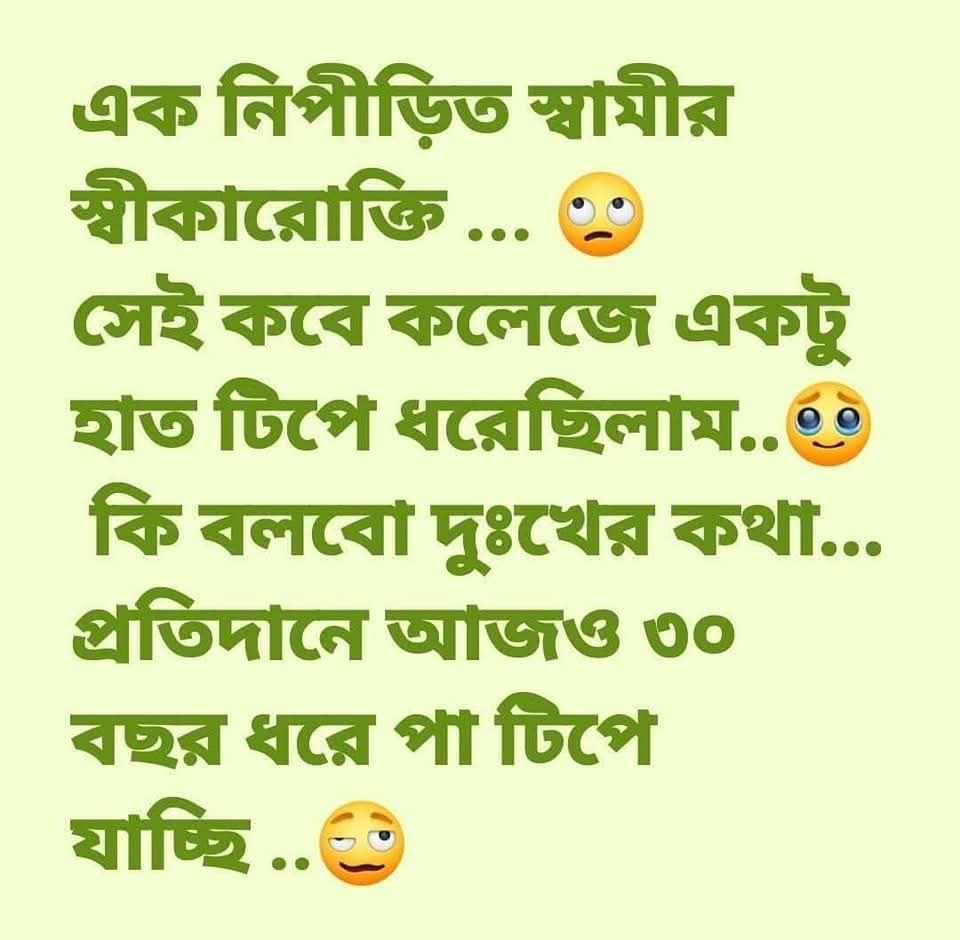
Text: এক নিপীড়িত স্বামীর স্বীকারোক্তি ...
সেই কবে কলেজে একটু হাত টিপে ধরেছিলাম..
কি বলবো দুঃখের কথা...
প্রতিদানে আজও ৩০ বছর ধরে পা টিপে যাচ্ছি..
Label: Non Hate